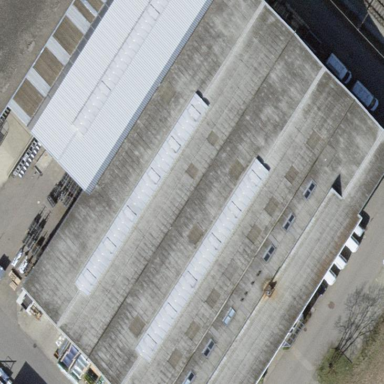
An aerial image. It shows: Commercial building.